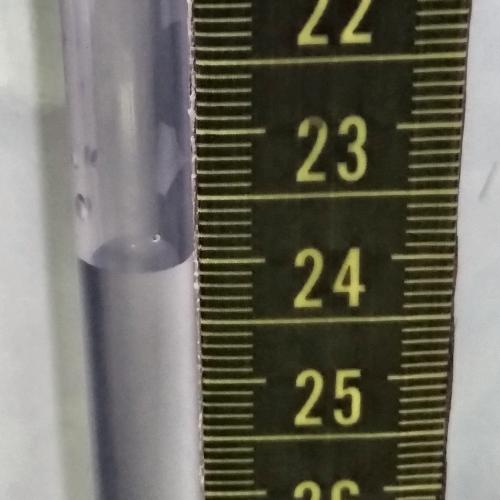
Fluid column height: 24.0 cm